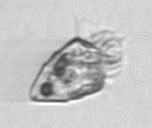
Label: Strombidium_morphotype1